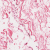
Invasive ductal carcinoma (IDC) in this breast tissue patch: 0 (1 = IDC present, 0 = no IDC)